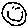
Label: smiley face